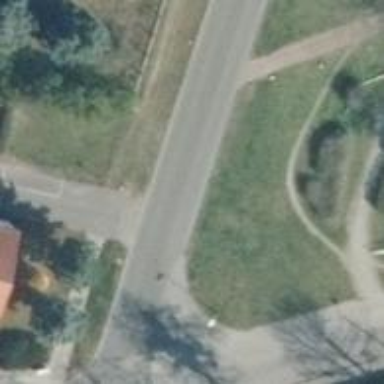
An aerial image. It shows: Residential road.